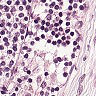
Metastatic tissue present: no